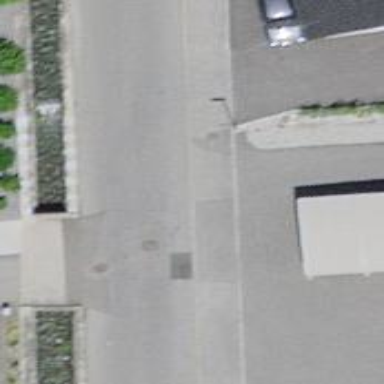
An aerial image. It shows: Residential road with concrete surface.